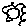
Label: sun